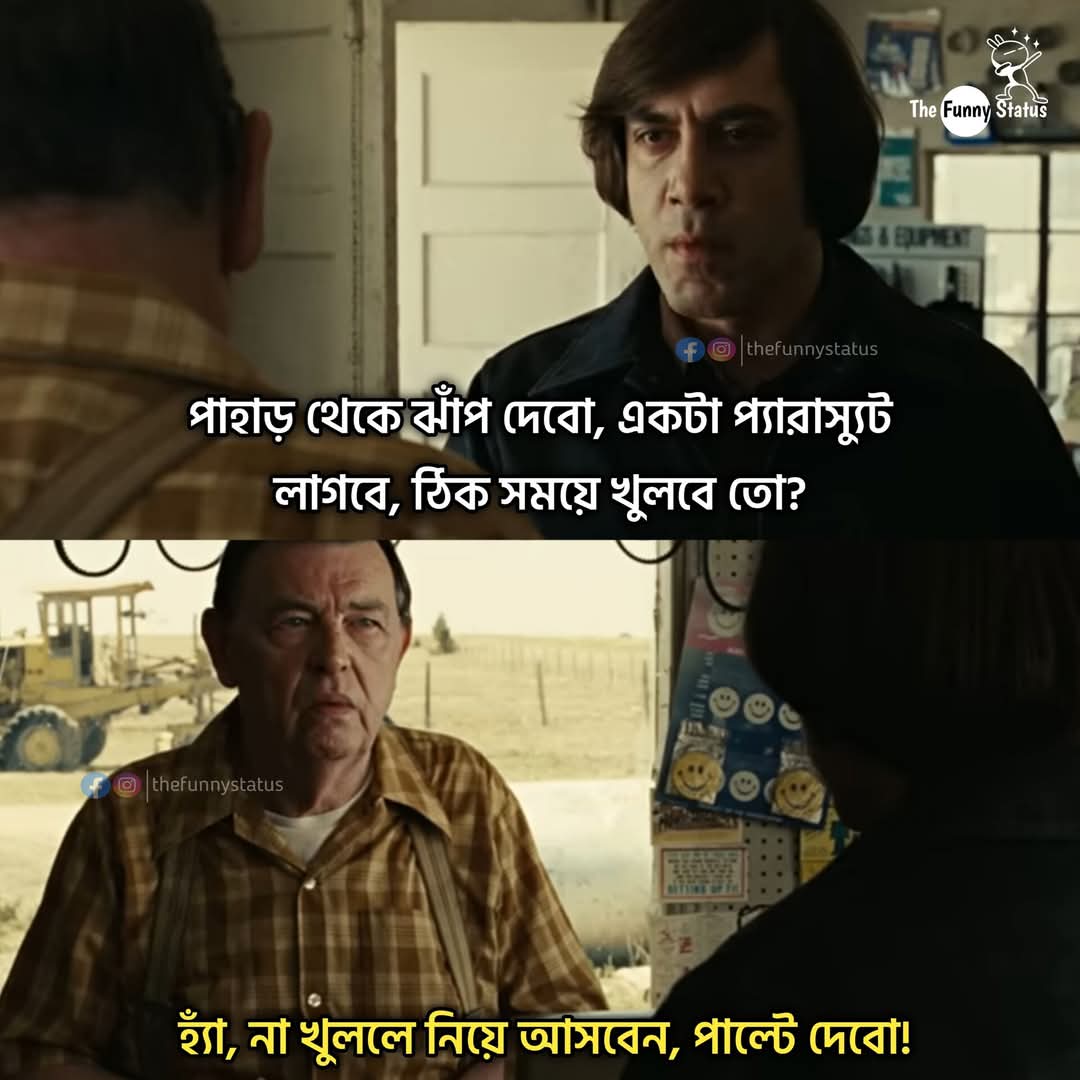
Text: পাহাড় থেকে ঝাঁপ দেবো, একটা প্যারাস্যুট লাগবে, ঠিক সময়ে খুলবে তো?
হ্যাঁ, না খুললে নিয়ে আসবেন, পাল্টে দেবো!
Label: Non Hate